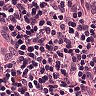
Metastatic tissue present: no